Question: I try to bind a dropdownlist in knockout with MVC 4. Here is my code:
'''
public JsonResult GetUserTypes()
{
using (QuestApplicationEntities db = new QuestApplicationEntities())
{
var usertypes = (from usertype in db.UserTypes
select new
{
usertype.Id,
usertype.Name
}).ToArray();
return Json(usertypes, JsonRequestBehavior.AllowGet);
}
}
'''
'''
var Register =
{
Name: ko.observable("Ragesh"),
Email: ko.observable().extend({ email: true }),
Password: ko.observable(),
UserTypes: ko.observableArray([]),
UserType: ko.observable(),
SaveRegistration: function () {
//alert('saved');
$.ajax({
url: '/Home/RegisterUser',
type: 'post',
datatype: 'json',
data: ko.toJSON(this),
contentType: 'application/json',
success: function () {
alert('saved');
}
});
}
};
$.ajax({
url: '/Home/GetUserTypes',
type: 'post',
datatype: 'json',
data: ko.toJSON(this),
contentType: 'application/json',
success: function () {
ko.mapping.fromJS(data,Register.UserTypes);
}
});
ko.applyBindings(Register);
'''
'''
<h4>Register</h4>
<fieldset>
<legend>New User Registration</legend>
<div class="editor-label">
Name
</div>
<div class="editor-field">
<input data-bind="value:Name" />
</div>
<div class="editor-label">
Email
</div>
<div class="editor-field">
<input data-bind="value:Email" />
</div>
<div class="editor-label">
User Type
</div>
<div class="editor-field">
<select data-bind="options: UserTypes, value: UserType, optionsCaption: 'Select User Type...'">
</select>
</div>
<p>
<button type="button" data-bind="click:SaveRegistration">Register</button>
</p>
</fieldset>
<script src="~/Scripts/knockout-2.2.1.js"></script>
<script src="~/Scripts/knockout.validation.js"></script>
<script src="~/Scripts/App/Register.js"></script>
'''
But the GetUserTypes action is not fired.
And there is another error show in the Firebug.

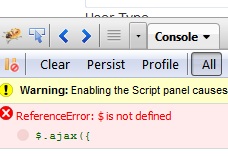
Answer: Your action 'GetUserTypes' doesn't expected any parameters, but you pass viewModel object:
'''
....
$.ajax({
url: '/Home/GetUserTypes',
type: 'post',
datatype: 'json',
data: ko.toJSON(this),
...
'''
Try to remove this property from ajax call.
, just include jQuery script in your page.